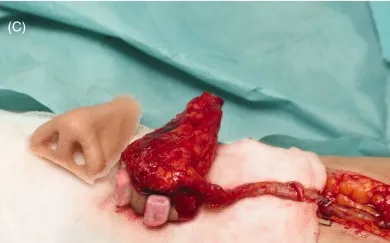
Intraoperative pictures from the 2nd stage. "Neo-nose" in comparison to patient nose prosthesis showing nose inner lining harmonious proportion and likeliness to the epithesis (B, C). "Neo-nose" transferred to the mid-face.
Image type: medical_photograph (other_medical_photograph)